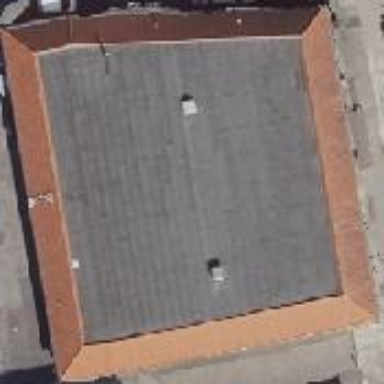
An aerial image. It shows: The building has quadruple saltbox roof shape.